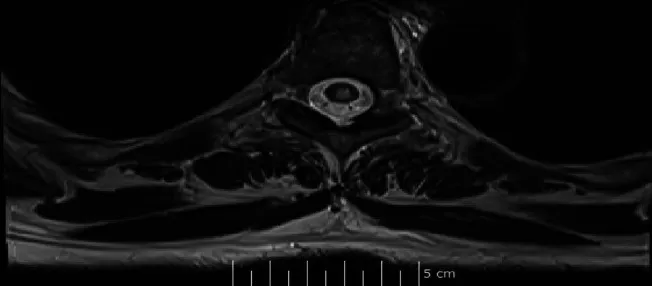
MRI of the thoracic spine in axial view with a non-enhancing intramedullary lesion suggestive of transverse myelitis.
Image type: radiology (mri)